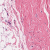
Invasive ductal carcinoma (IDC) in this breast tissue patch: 0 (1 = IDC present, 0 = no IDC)